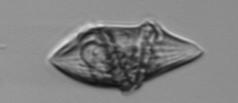
Label: Gyrodinium